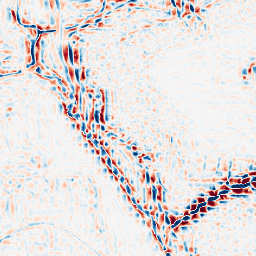
Category: wavelet
Decomposition family: wavelet_reverse_biorthogonal
Decomposition parameters: wavelet: rbio4.4
level: 3
Upsampling method: edge_directed
Upsampling parameters: scale: 2
Upsampling scale: 2